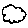
Label: cloud